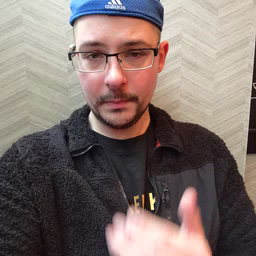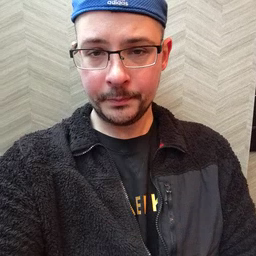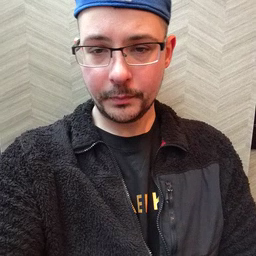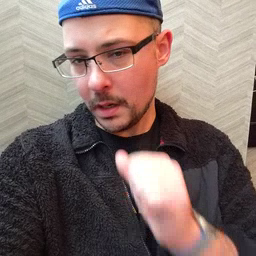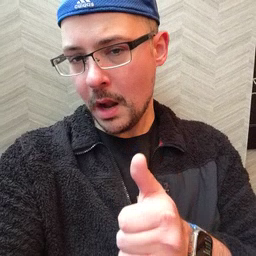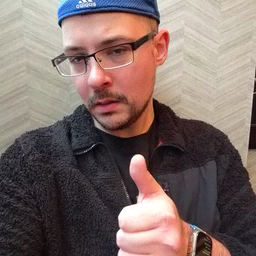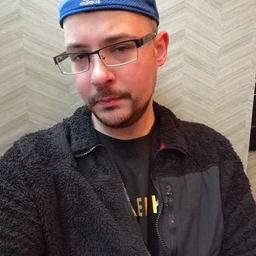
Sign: not